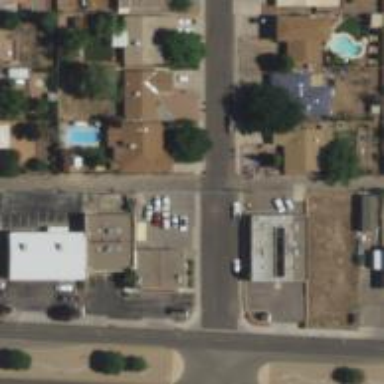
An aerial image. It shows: Alley classified as service road.